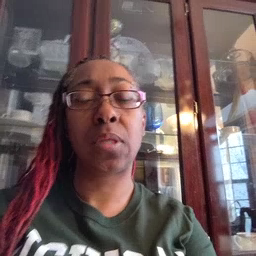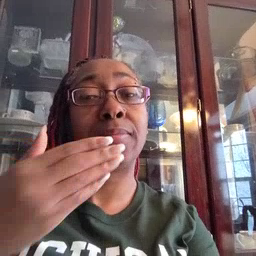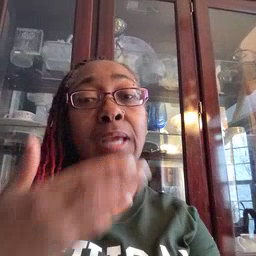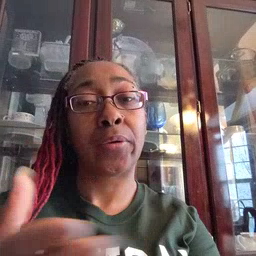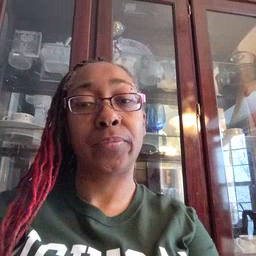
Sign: thankyou